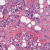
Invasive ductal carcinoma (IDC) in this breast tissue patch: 1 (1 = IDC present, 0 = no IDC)